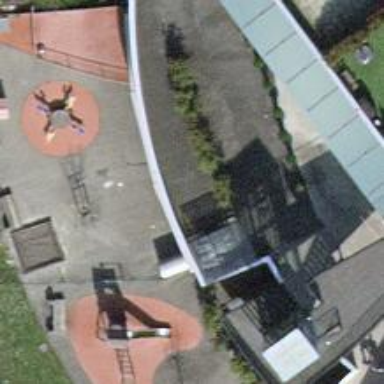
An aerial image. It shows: Kindergarten.